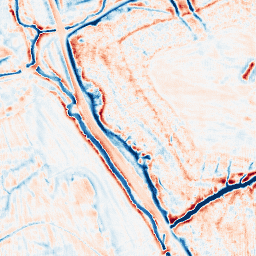
Category: edge_preserving
Decomposition family: bilateral
Decomposition parameters: d: 15
sigma_color: 150
sigma_space: 150
Upsampling method: fft_zeropad
Upsampling parameters: scale: 8
Upsampling scale: 8